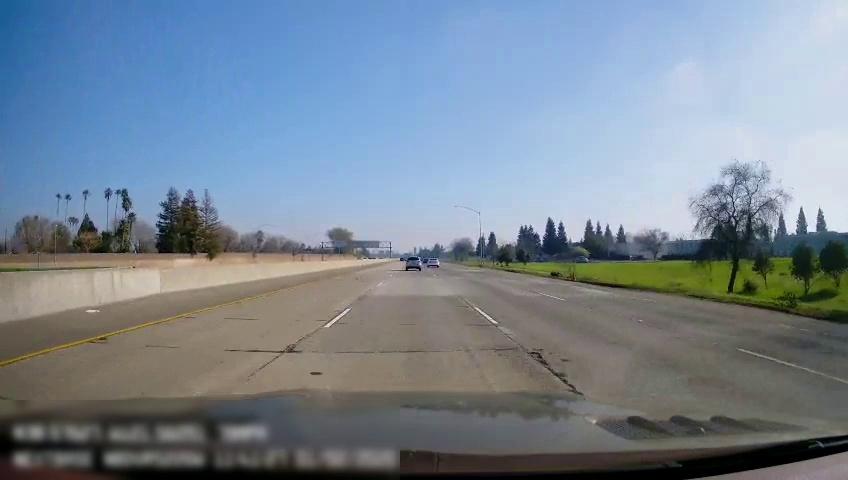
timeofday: Day
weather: Sunny
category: Drivable Space
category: Vehicles | SUV
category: Vehicles | Car
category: Lanes | Current Lane
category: Lanes | Current Lane
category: Lanes | Current Lane
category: Lanes | Alternate Lane
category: Traffic | Signs
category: Traffic | Signs